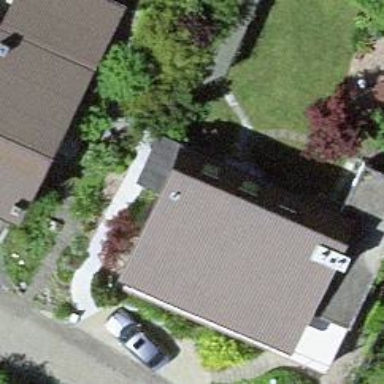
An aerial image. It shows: Simple house.